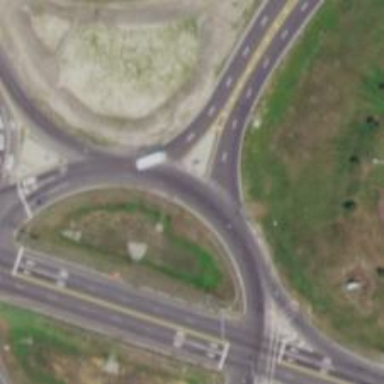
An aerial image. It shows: Primary highway with asphalt surface. The junction is circular.